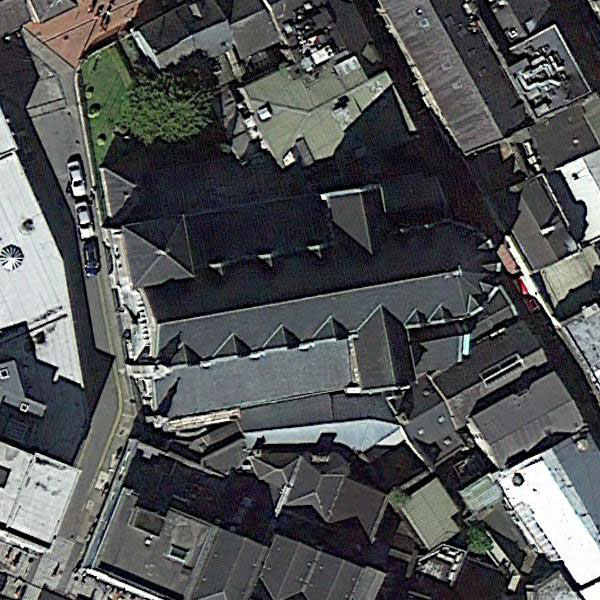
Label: Church